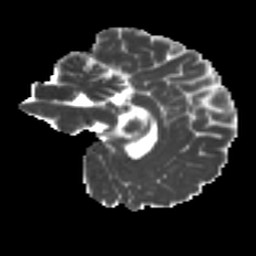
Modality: MD
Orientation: sagittal
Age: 22
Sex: female
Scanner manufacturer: ge
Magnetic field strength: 3 T
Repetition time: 7.8 s
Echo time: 0.0606 s